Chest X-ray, AP view. Patient: 65 years old, sex F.
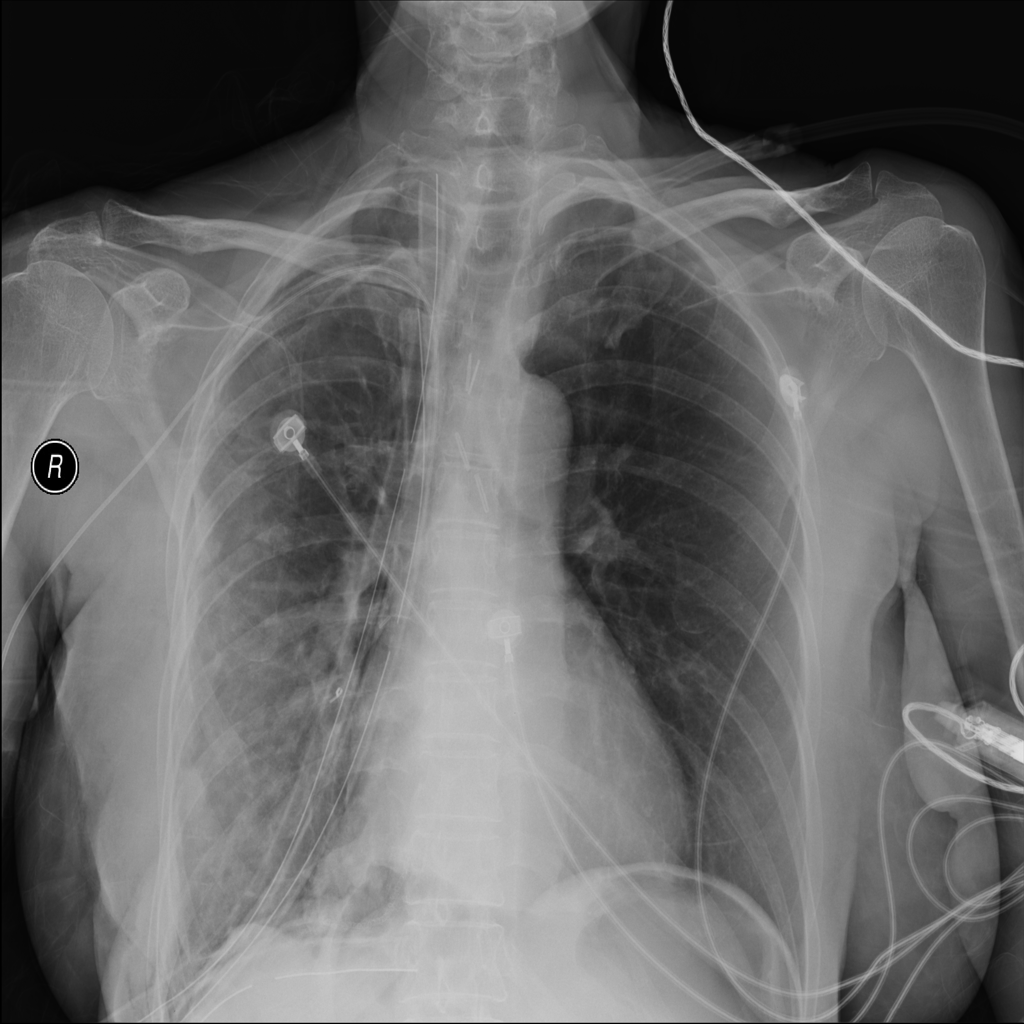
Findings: Pneumothorax